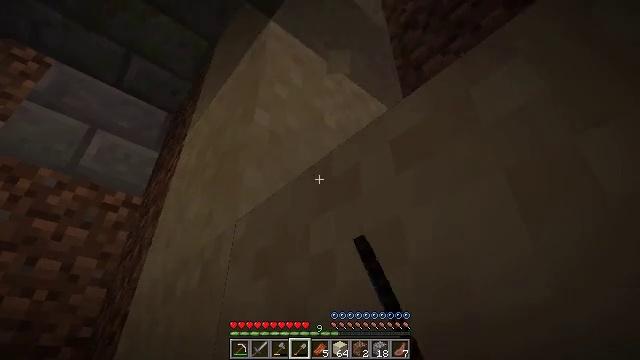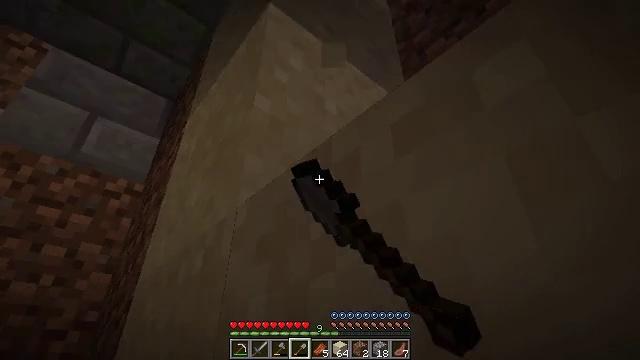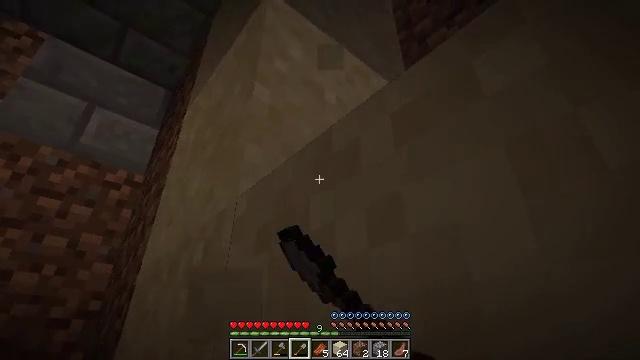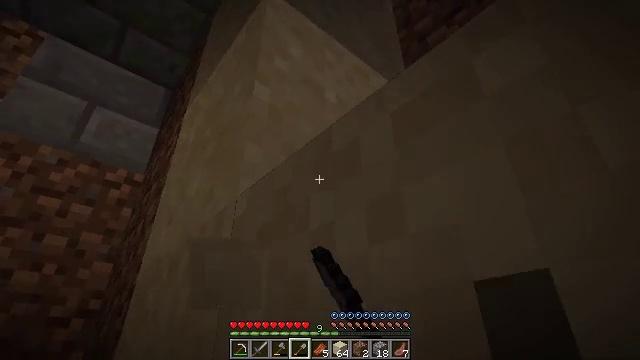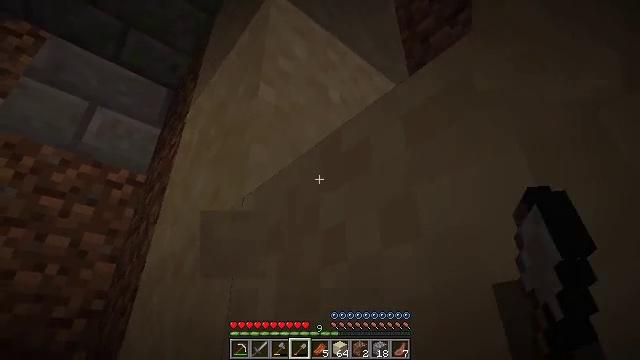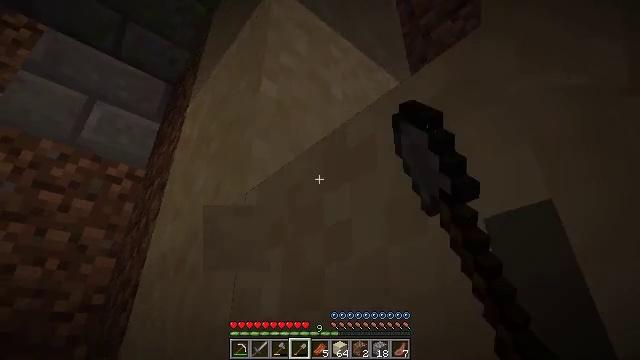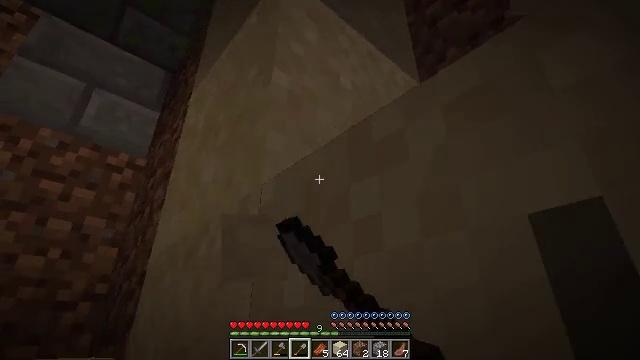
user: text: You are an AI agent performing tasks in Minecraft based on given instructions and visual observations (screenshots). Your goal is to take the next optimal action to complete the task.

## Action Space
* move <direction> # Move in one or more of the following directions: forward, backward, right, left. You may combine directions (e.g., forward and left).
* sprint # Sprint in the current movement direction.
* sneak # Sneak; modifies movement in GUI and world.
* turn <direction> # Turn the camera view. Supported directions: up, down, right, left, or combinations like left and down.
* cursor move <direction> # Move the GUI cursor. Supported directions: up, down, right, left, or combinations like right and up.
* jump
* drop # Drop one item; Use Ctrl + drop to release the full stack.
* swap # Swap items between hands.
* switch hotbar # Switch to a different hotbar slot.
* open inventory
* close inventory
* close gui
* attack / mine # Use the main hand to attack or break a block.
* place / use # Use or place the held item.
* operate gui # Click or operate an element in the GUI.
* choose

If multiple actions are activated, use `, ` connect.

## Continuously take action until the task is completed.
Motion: motion action
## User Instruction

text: Mine sand by the water.
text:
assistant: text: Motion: turn down, attack / mine
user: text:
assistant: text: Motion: turn down, attack / mine
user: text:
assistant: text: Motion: attack / mine
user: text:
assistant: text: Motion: move left, attack / mine
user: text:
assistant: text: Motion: move left, attack / mine
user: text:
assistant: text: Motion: move left, turn down, attack / mine
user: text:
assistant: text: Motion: attack / mine